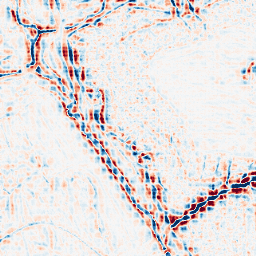
Category: wavelet
Decomposition family: wavelet_biorthogonal
Decomposition parameters: wavelet: bior4.4
level: 3
Upsampling method: sinc_hamming
Upsampling parameters: scale: 4
kernel_size: 4
Upsampling scale: 4